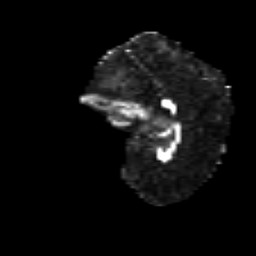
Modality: FA
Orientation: sagittal
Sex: male
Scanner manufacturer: siemens
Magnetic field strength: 3 T
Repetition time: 5 s
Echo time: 0.071 s